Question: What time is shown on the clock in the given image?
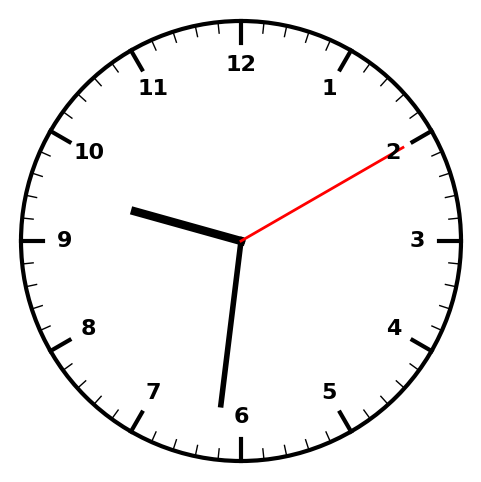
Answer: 09:31:10